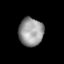
Tissue: prostate
Cell type: T cells
Senescence score: 0.7102
Nuclear area (px): 678
Mean DAPI intensity: 153.373